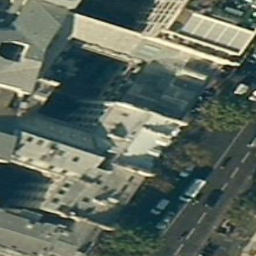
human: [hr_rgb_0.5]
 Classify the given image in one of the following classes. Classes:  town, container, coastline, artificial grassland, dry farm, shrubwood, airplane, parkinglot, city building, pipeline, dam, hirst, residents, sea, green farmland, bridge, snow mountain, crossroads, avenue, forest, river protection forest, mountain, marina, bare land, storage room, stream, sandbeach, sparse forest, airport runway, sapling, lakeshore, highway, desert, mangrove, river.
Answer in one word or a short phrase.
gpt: city building